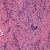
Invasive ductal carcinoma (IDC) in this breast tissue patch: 1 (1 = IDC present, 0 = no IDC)